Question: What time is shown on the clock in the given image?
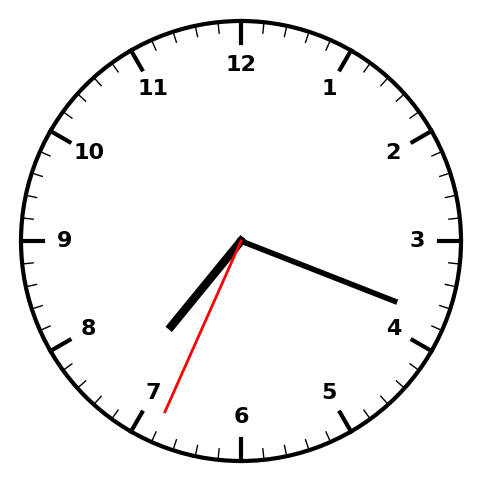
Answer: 07:18:34